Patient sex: F
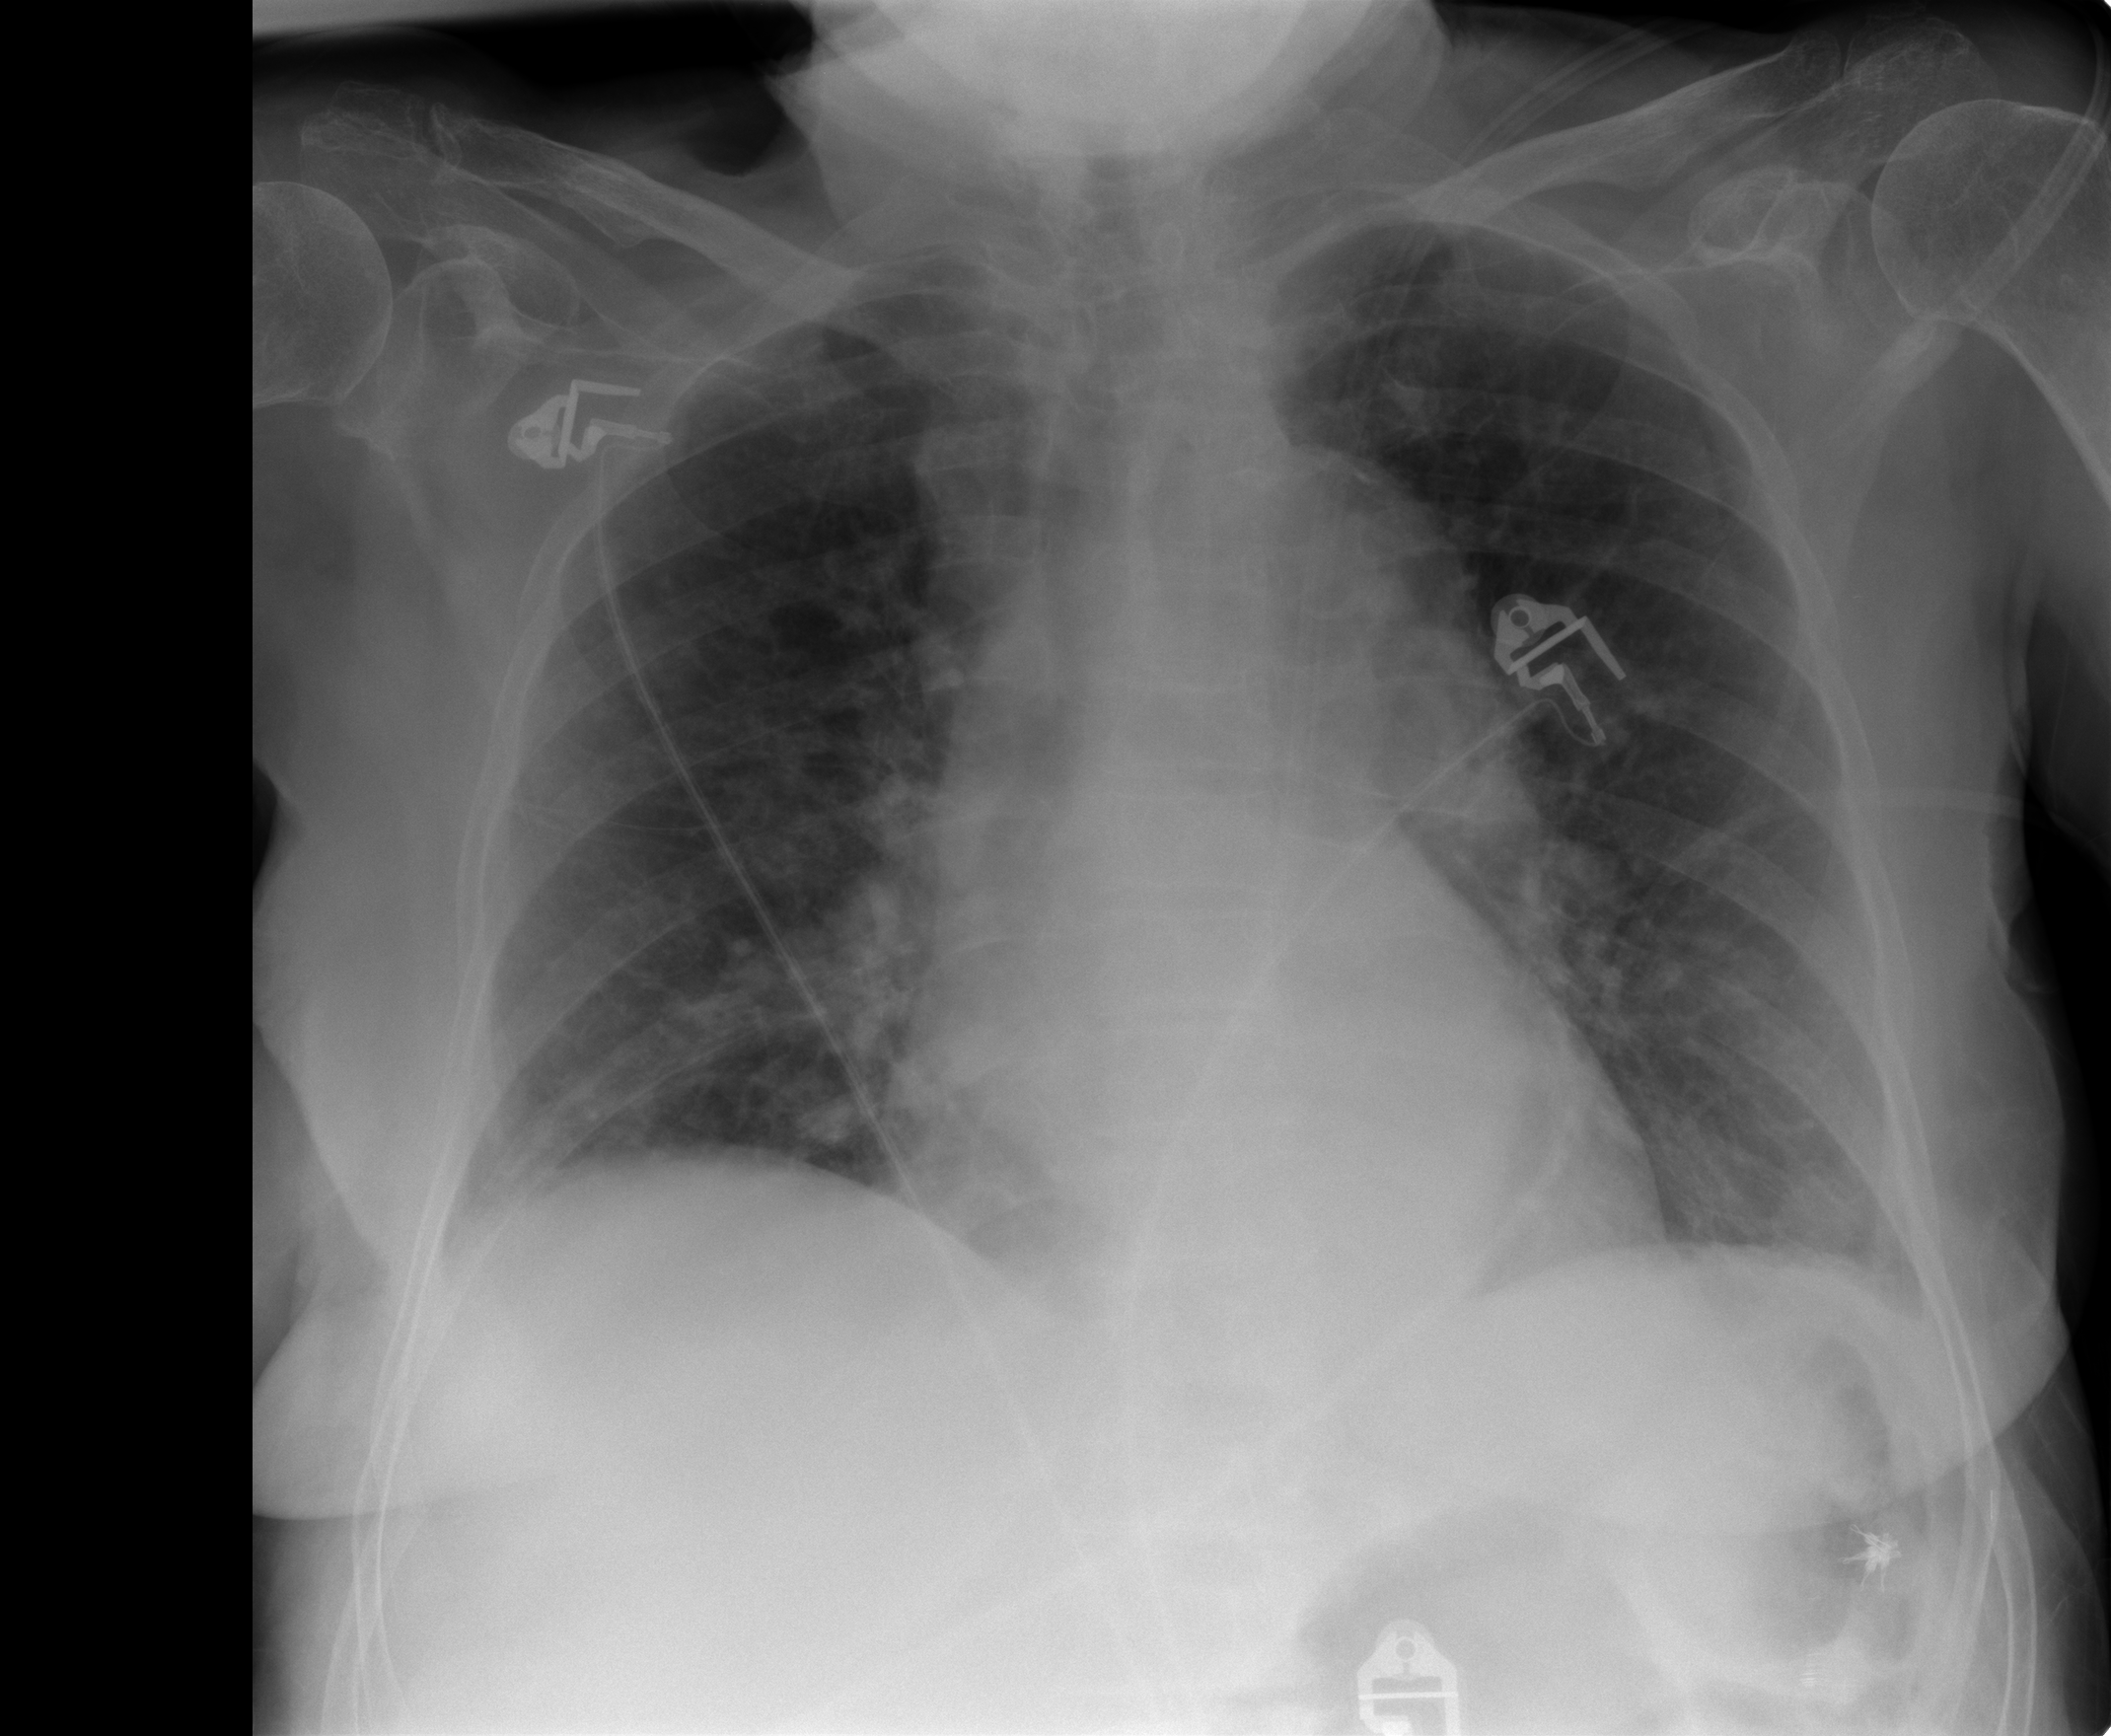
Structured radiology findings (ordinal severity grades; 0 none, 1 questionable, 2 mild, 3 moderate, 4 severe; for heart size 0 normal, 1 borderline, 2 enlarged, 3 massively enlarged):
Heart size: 0
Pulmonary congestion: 0
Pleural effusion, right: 1
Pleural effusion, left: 1
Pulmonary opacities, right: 0
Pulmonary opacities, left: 0
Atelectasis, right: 2
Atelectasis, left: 2